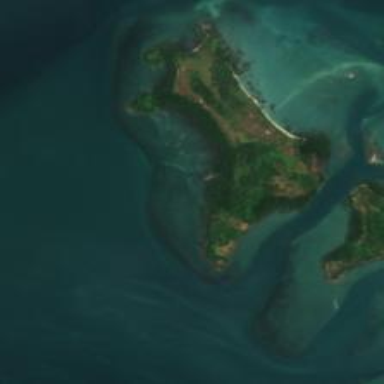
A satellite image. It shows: Island with natural coastline.